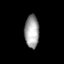
Tissue: prostate
Cell type: Epithelial cells
Senescence score: 0.6935
Nuclear area (px): 465
Mean DAPI intensity: 160.23